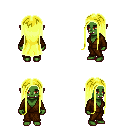
a pixel art fantasy rpg character, female body template, orc, green skin, brown robe, magenta pants, gold extra-long hairstyle, four views (front, back, left, right), 2x2 character sprite sheet, small pixel art, hard edges, no anti-aliasing